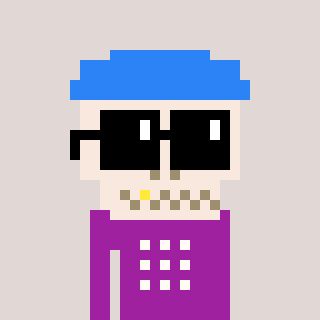
a pixel art character with square black sunglasses, a skeleton-hat-shaped head and a magenta-colored body on a warm background